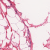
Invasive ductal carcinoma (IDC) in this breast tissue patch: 0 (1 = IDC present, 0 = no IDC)